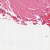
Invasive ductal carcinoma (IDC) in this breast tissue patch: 0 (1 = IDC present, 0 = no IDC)